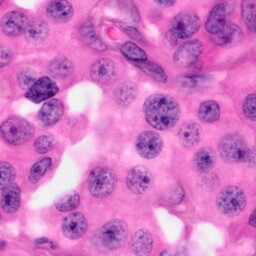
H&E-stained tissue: Pancreatic